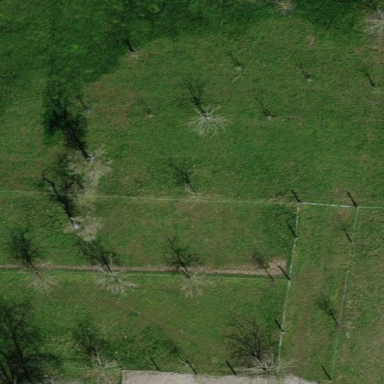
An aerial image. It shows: Orchard.